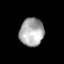
Tissue: prostate
Cell type: T cells
Senescence score: 0.3367
Nuclear area (px): 666
Mean DAPI intensity: 171.435